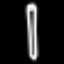
Label: pencil